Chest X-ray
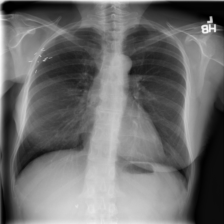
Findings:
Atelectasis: negative
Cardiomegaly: negative
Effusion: negative
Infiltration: negative
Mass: negative
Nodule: negative
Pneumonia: negative
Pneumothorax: negative
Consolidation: negative
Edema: negative
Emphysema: negative
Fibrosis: negative
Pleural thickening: negative
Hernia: negative